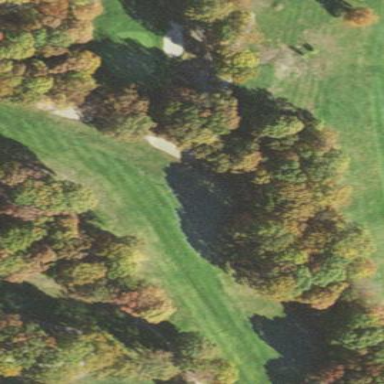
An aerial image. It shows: Grassy area designated as golf fairway.